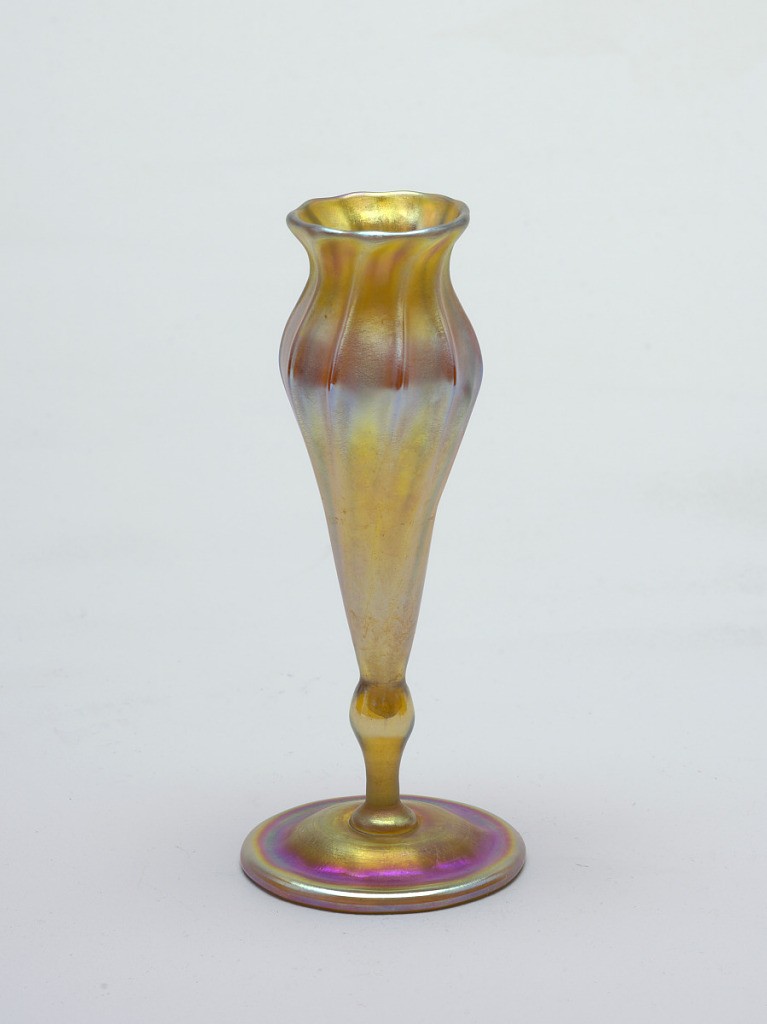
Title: Vase with box
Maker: Louis Comfort Tiffany, American, 1848–1933
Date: ca. 1910
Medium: Favrile glass; cardboard, paper (box)
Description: (A) Vertically ridged body, expanding at shoulder, on short, knobbed stem; flat foot. Greenish-gold iridescence, with blue and pink flashes.  (B) Rectangular box covered with wood laminated to paper. Imprint: Tiffany Studios 391 Madison Avenue New York. (C) Lid to box.